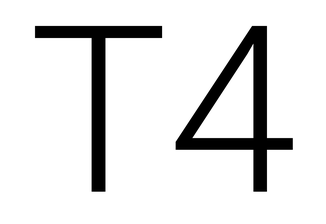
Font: Roboto_Light